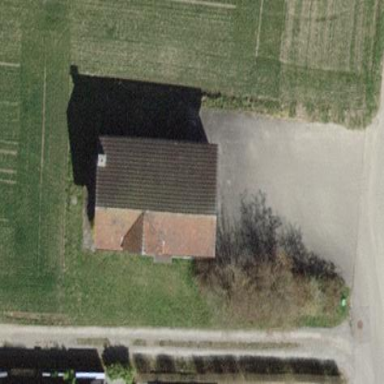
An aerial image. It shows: Building with tiled roof.